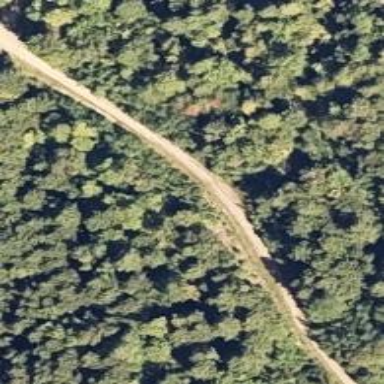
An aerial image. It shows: Unclassified road.